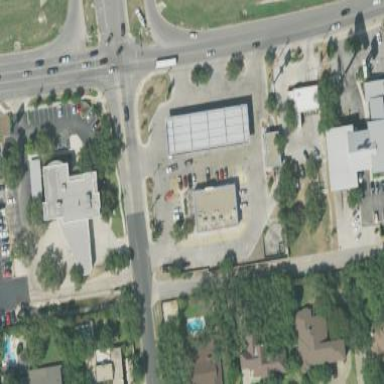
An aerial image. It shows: Retail area.